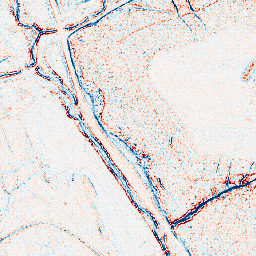
Category: edge_preserving
Decomposition family: bilateral
Decomposition parameters: d: 5
sigma_color: 50
sigma_space: 50
Upsampling method: nearest
Upsampling parameters: scale: 2
Upsampling scale: 2